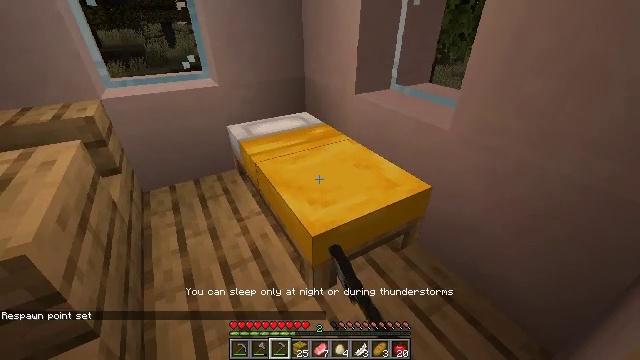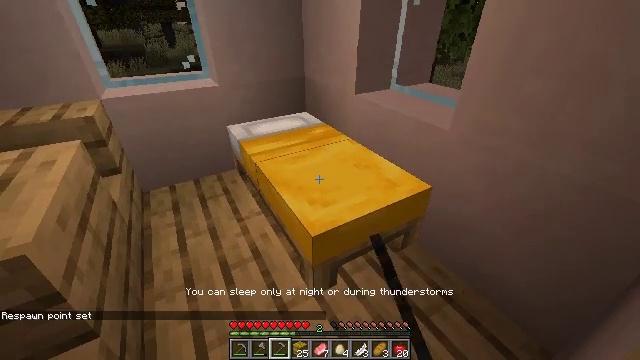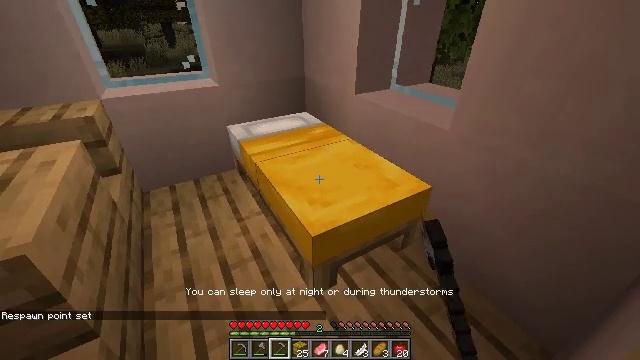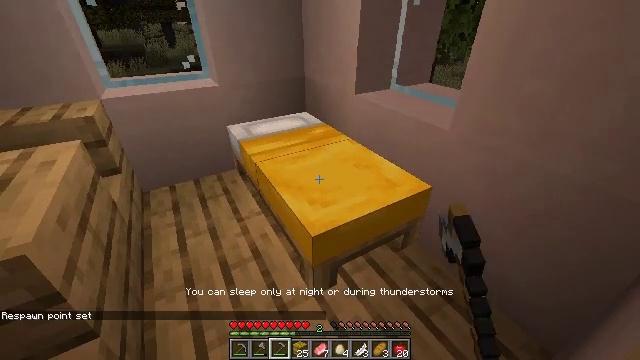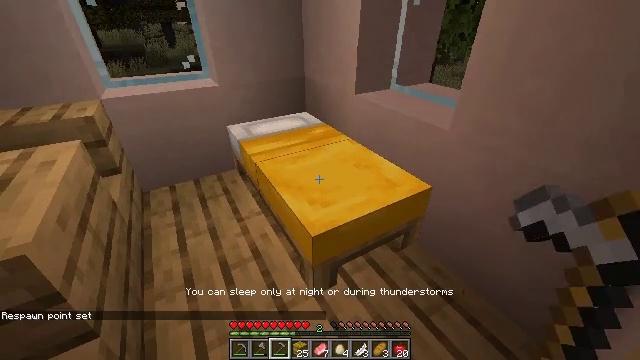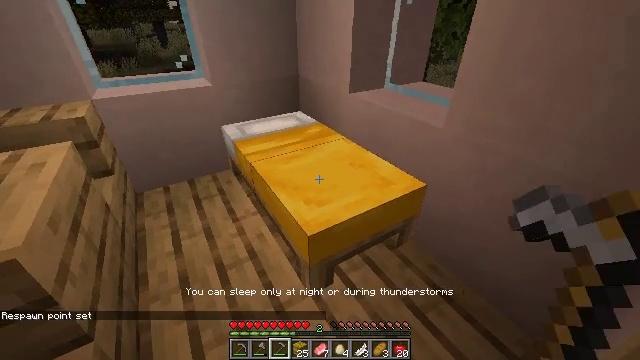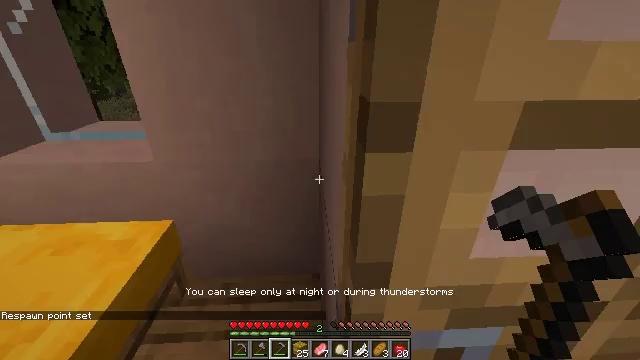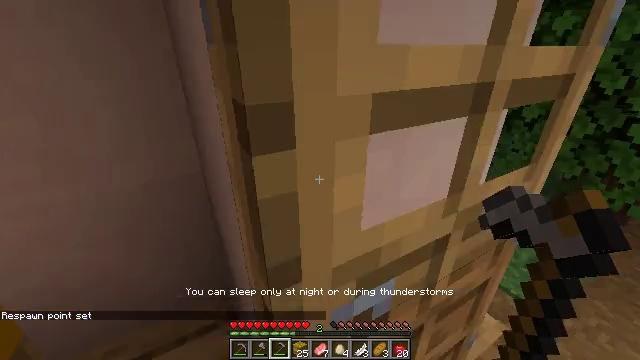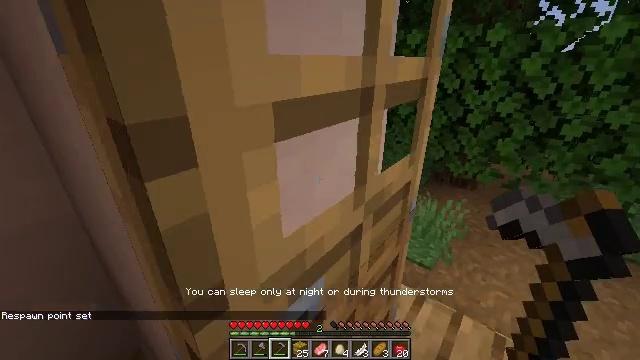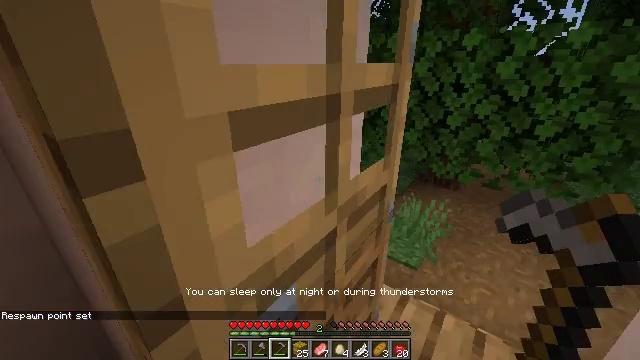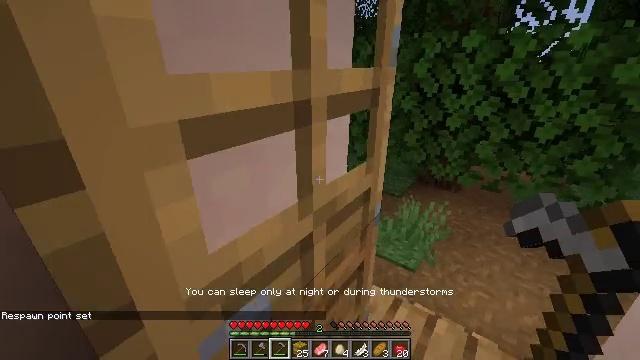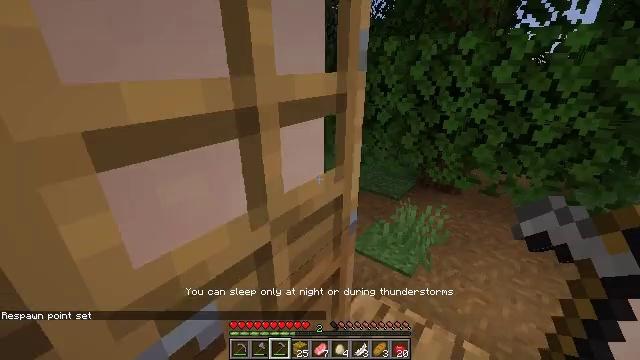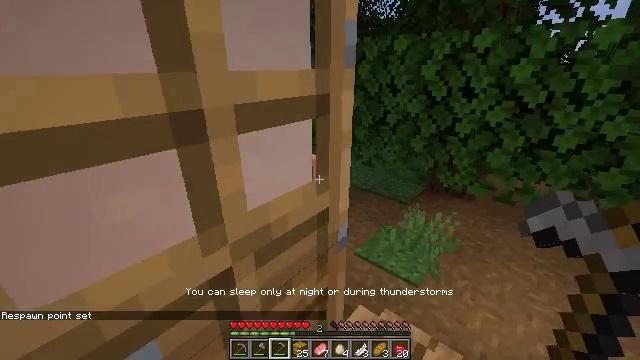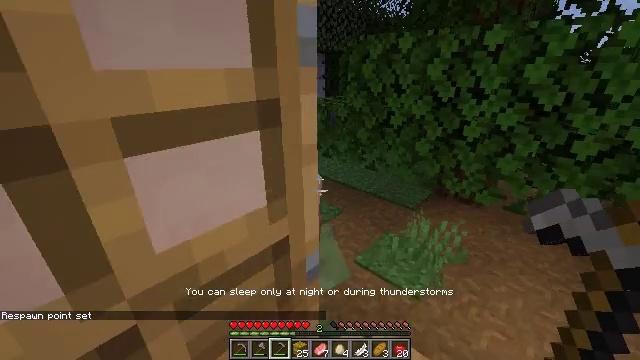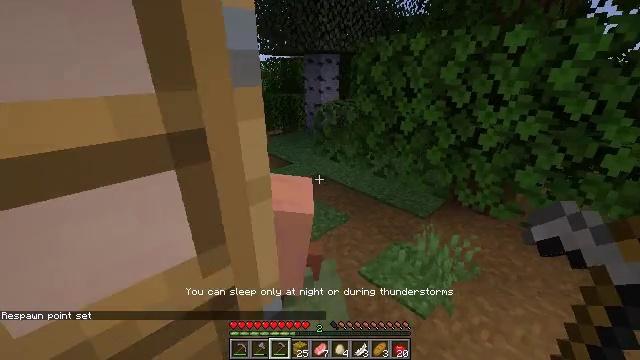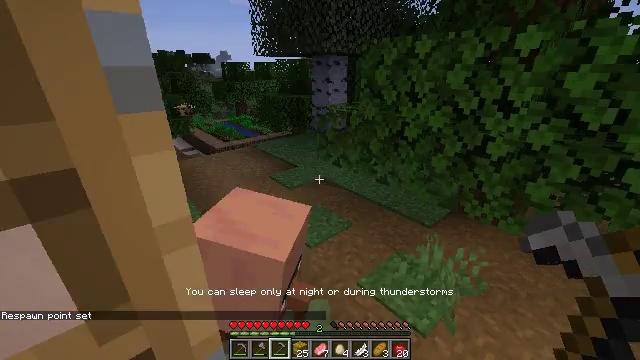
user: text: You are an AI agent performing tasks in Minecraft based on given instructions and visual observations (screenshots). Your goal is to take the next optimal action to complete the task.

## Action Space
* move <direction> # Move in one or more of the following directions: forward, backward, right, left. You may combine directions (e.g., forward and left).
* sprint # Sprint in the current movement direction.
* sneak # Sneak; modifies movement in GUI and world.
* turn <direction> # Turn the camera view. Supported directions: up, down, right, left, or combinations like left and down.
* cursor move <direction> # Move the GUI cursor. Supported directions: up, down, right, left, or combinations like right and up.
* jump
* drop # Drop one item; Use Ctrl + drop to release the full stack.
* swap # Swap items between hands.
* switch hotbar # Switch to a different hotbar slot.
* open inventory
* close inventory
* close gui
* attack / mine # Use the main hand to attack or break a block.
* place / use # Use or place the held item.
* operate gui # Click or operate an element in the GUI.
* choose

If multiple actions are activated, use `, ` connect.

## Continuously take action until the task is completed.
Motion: motion action
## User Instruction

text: Attack the hay block to get hay.
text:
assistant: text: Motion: no_op
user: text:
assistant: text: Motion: no_op
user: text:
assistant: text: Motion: no_op
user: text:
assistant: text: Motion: no_op
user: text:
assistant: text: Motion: turn right
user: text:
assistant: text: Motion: turn right and up
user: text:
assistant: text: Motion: turn right
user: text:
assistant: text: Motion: turn right and up
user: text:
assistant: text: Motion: move right, turn right
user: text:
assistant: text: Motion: move right
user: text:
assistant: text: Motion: move right, turn left
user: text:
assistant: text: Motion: move forward and move right, turn left
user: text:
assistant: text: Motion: move forward and move right, turn left
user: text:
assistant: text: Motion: move forward and move right, turn left
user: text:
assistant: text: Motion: move forward and move right, turn left
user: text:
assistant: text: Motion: move forward and move right, turn left
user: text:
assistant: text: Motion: move forward and move right, turn left
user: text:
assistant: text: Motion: move forward and move right, sprint, turn left and up
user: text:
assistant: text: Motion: move forward and move right, sprint, turn left
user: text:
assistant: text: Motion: move forward and move right, sprint, turn left
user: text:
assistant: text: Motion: move forward and move right, sprint, turn left
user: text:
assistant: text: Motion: move forward and move right, sprint, turn left and up
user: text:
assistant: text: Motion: move forward and move right, sprint, turn left and up
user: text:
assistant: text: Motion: move forward and move right, sprint, turn left and up
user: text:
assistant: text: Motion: move forward and move right, sprint, turn left and up
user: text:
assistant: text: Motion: move forward, sprint, turn left and up
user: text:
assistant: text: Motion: move forward, sprint, turn left and up
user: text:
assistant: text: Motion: move forward, sprint, turn left and up
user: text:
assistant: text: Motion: move forward, sprint, turn up
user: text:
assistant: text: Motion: move forward, sprint